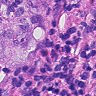
Metastatic tissue present: yes